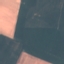
Land use / land cover class: AnnualCrop